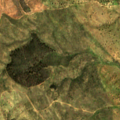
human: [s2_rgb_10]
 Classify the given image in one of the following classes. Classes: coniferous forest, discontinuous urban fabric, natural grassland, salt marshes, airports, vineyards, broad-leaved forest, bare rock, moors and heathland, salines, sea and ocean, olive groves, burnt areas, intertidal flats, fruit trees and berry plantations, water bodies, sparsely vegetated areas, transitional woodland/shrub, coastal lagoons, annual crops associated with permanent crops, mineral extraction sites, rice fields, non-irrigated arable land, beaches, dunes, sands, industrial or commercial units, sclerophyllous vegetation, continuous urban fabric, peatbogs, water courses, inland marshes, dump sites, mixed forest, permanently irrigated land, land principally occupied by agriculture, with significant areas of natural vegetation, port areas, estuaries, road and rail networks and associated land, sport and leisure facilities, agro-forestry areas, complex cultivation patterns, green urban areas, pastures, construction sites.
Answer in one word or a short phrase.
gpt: non-irrigated arable land, agro-forestry areas, transitional woodland/shrub